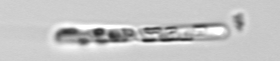
Label: Dactyliosolen_fragilissimus